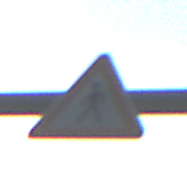
Verkehrszeichen: FussgaengerRechts
Umgebung: Outdoor, Nature
Tageszeit: SunriseSunset
Wetter: PartlyCloudy
Licht: Natural
Jahreszeit: NotSpecified
Kontrast: MediumContrast